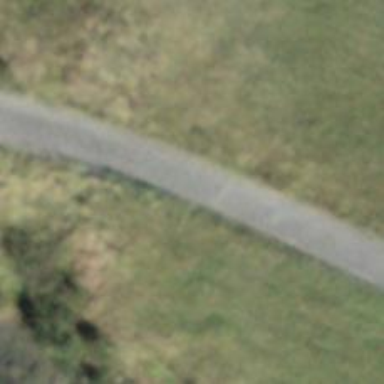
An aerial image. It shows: Paved service road.